Question: I've been plotting a dataframe using the following code within a Jupyter Notebook: For comparision with older data only available on paper in the scale 0.005mm=1cm, I need to export and print the graph in the same scale: 0.005mm in the figure (both x and y-axis) have to be 1cm in the figure.
Is there any way how I can define a custom scale? For information, the x-range and y-range are not fixed, they will vary depending on the data I am loading into the dataframe.
'''
import pandas as pd
import numpy as np
import matplotlib.pyplot as plt
import seaborn as sns
import matplotlib.ticker as ticker
df = pd.DataFrame(np.array([[1.7, 0], [1.75, -0.012], [1.8, 0]]),
columns=['pos', 'val'])
# Plot results
sns.set()
plt.figure(figsize=(20,30))
plt.plot(df['pos'], df['val'])
ax = plt.axes()
ax.set_aspect('equal')
plt.xlabel('Position [mm]')
plt.ylabel('Hohe [mm]')
ax.xaxis.set_major_locator(ticker.MultipleLocator(0.005))
ax.yaxis.set_major_locator(ticker.MultipleLocator(0.005))
plt.show()
'''

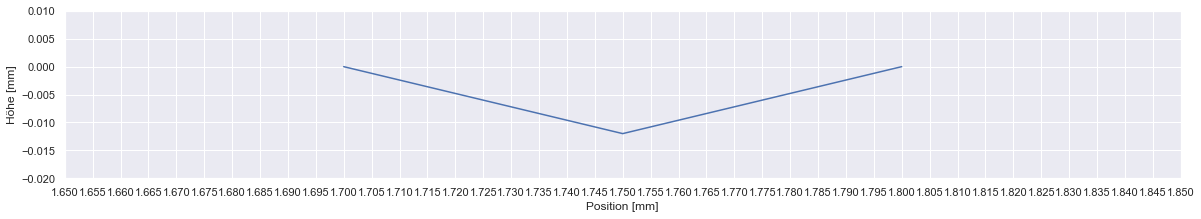
Answer: In a
<URL>
I suggested to use 'matplotlib.transforms' -- well I was wrong, the way
to go is to from Matplotlib's <URL>...
<URL>
(the figure was resized by StackOverflow to fit in the post, but you
can check that the proportions are correct)
'''
import matplotlib.pyplot as plt
from mpl_toolkits.axes_grid1 import Divider, Size
from mpl_toolkits.axes_grid1.mpl_axes import Axes
cm = lambda d: d/2.54
x, y = [1700.0, 1725.0, 1750.0], [0.0, -12.0, 0.0] # mm
dx, dy = 50.0, 12.0
# take margins into account
xmin, xmax = min(x)-dx*0.05, max(x)+dx*0.05
ymin, ymax = min(y)-dy*0.05, max(y)+dy*0.05
dx, dy = xmax-xmin, ymax-ymin
# 5 mm data == 1 cm plot
scale = 5/1
xlen, ylen = dx/scale, dy/scale
# Now we know the extents of our data and the axes dimension,
# so we can set the Figure dimensions, taking borders into account
left, right = 2, 1
bot, top = 1.5, 1.5
fig = plt.figure(
figsize=(cm(left+xlen+right), cm(bot+ylen+top)),
dpi=118)
# change bg color to show so that one can measure the figure
# and the axes when pasted into SO and do their math...
fig.set_facecolor('xkcd:grey teal')
########## Below is stolen from Matplotlib Fixed Size Axes
########## (please don't ask me...)
# Origin and size of the x axis and y axis
h = [Size.Fixed(cm(left)), Size.Fixed(cm(xlen))]
v = [Size.Fixed(cm(bot)), Size.Fixed(cm(ylen))]
divider = Divider(fig, (0.0, 0.0, 1., 1.), h, v, aspect=False)
# NB: Axes is from mpl_toolkits.axes_grid1.mpl_axes
ax = Axes(fig, divider.get_position())
ax.set_axes_locator(divider.new_locator(nx=1, ny=1))
fig.add_axes(ax)
######### Above is stolen from Matplotlib Fixed Size Axes Demo
plt.plot(x,y)
plt.grid()
ax.set(xlim=(xmin, xmax), ylim=(ymin, ymax), yticks=range(-12,1,3),
xlabel='X/mm', ylabel='Y/mm',
title='X vs Y, 1 cm on plot equals 5 mm')
fig.suptitle('Figure dimensions: w = %.2f cm, h = %.2f cm.'%(
left+xlen+right, bot+ylen+top))
fig.savefig('Figure_1.png',
# https://stackoverflow.com/a/<PHONE>/<PHONE>, Joe Kington's
facecolor=fig.get_facecolor(), edgecolor='none')
'''